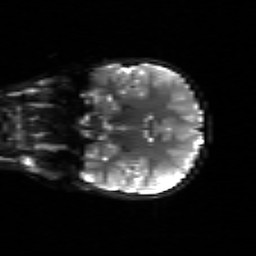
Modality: sbref
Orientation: coronal
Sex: female
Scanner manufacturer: siemens
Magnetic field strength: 3 T
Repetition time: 5 s
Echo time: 0.071 s